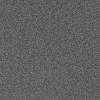
Atmospheric dust classification: dusty